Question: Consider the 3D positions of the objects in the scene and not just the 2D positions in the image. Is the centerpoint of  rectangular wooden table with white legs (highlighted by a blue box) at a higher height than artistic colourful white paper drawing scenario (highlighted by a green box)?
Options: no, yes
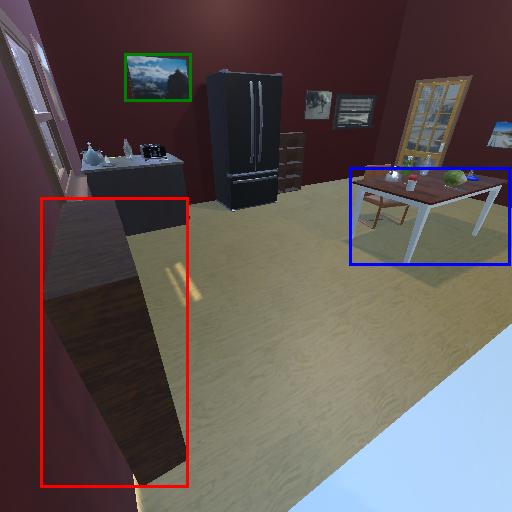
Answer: no